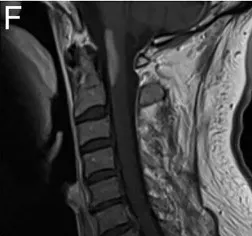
T1 contrast-enhancement. And medulla oblongata/upper cervical spinal cord FLAIR, Fluid attenuated inversion recovery.
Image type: radiology (mri)